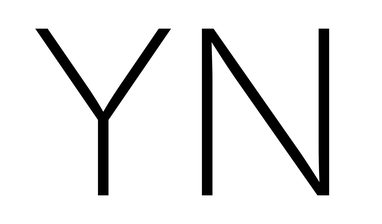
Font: Inter_ExtraLight